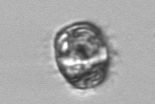
Label: Pleuronema